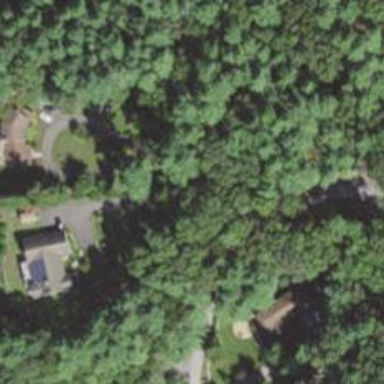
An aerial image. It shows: Residential driveway designated as service road.